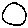
Label: moon